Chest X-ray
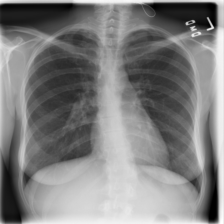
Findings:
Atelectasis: negative
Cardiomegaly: negative
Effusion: negative
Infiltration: negative
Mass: negative
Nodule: negative
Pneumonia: negative
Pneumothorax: negative
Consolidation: negative
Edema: negative
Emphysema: negative
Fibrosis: negative
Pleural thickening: negative
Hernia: negative